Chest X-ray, PA view. Patient: 51 years old, sex M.
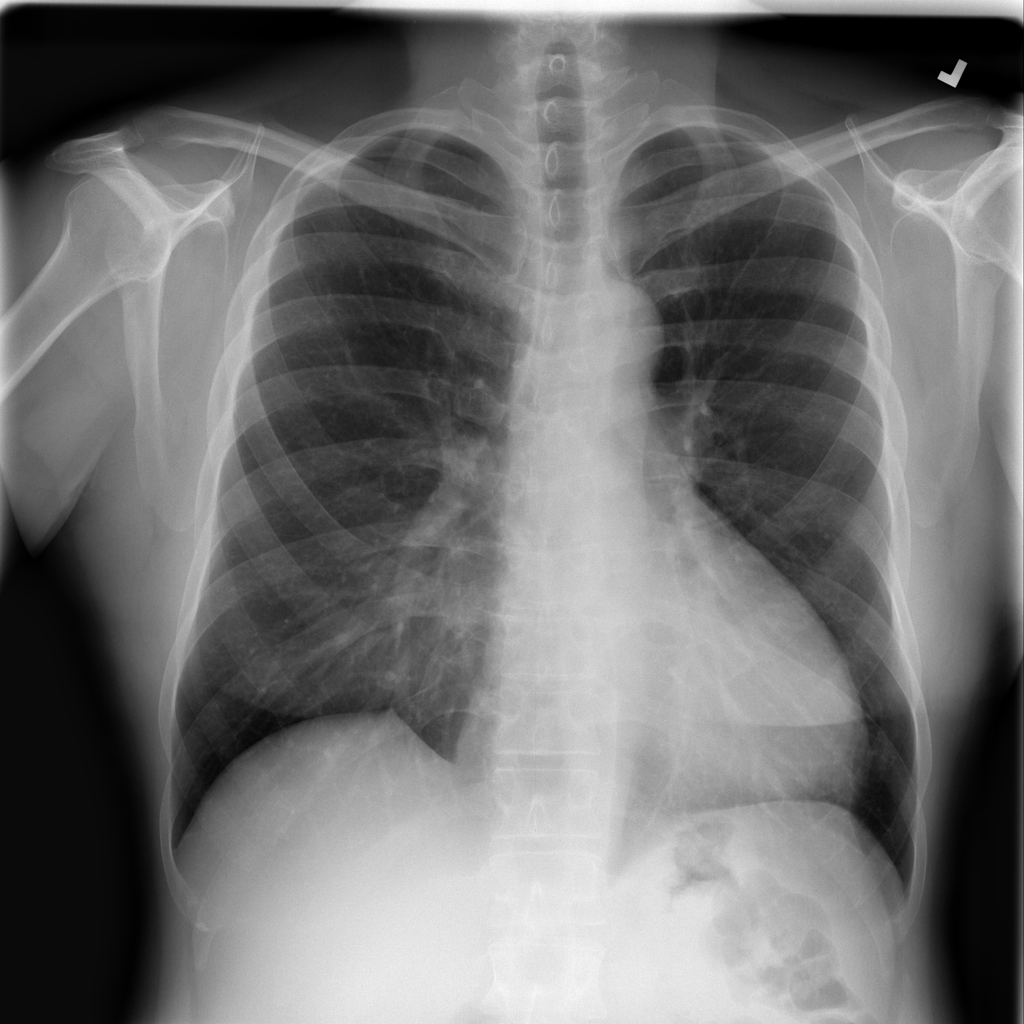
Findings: No Finding